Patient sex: F
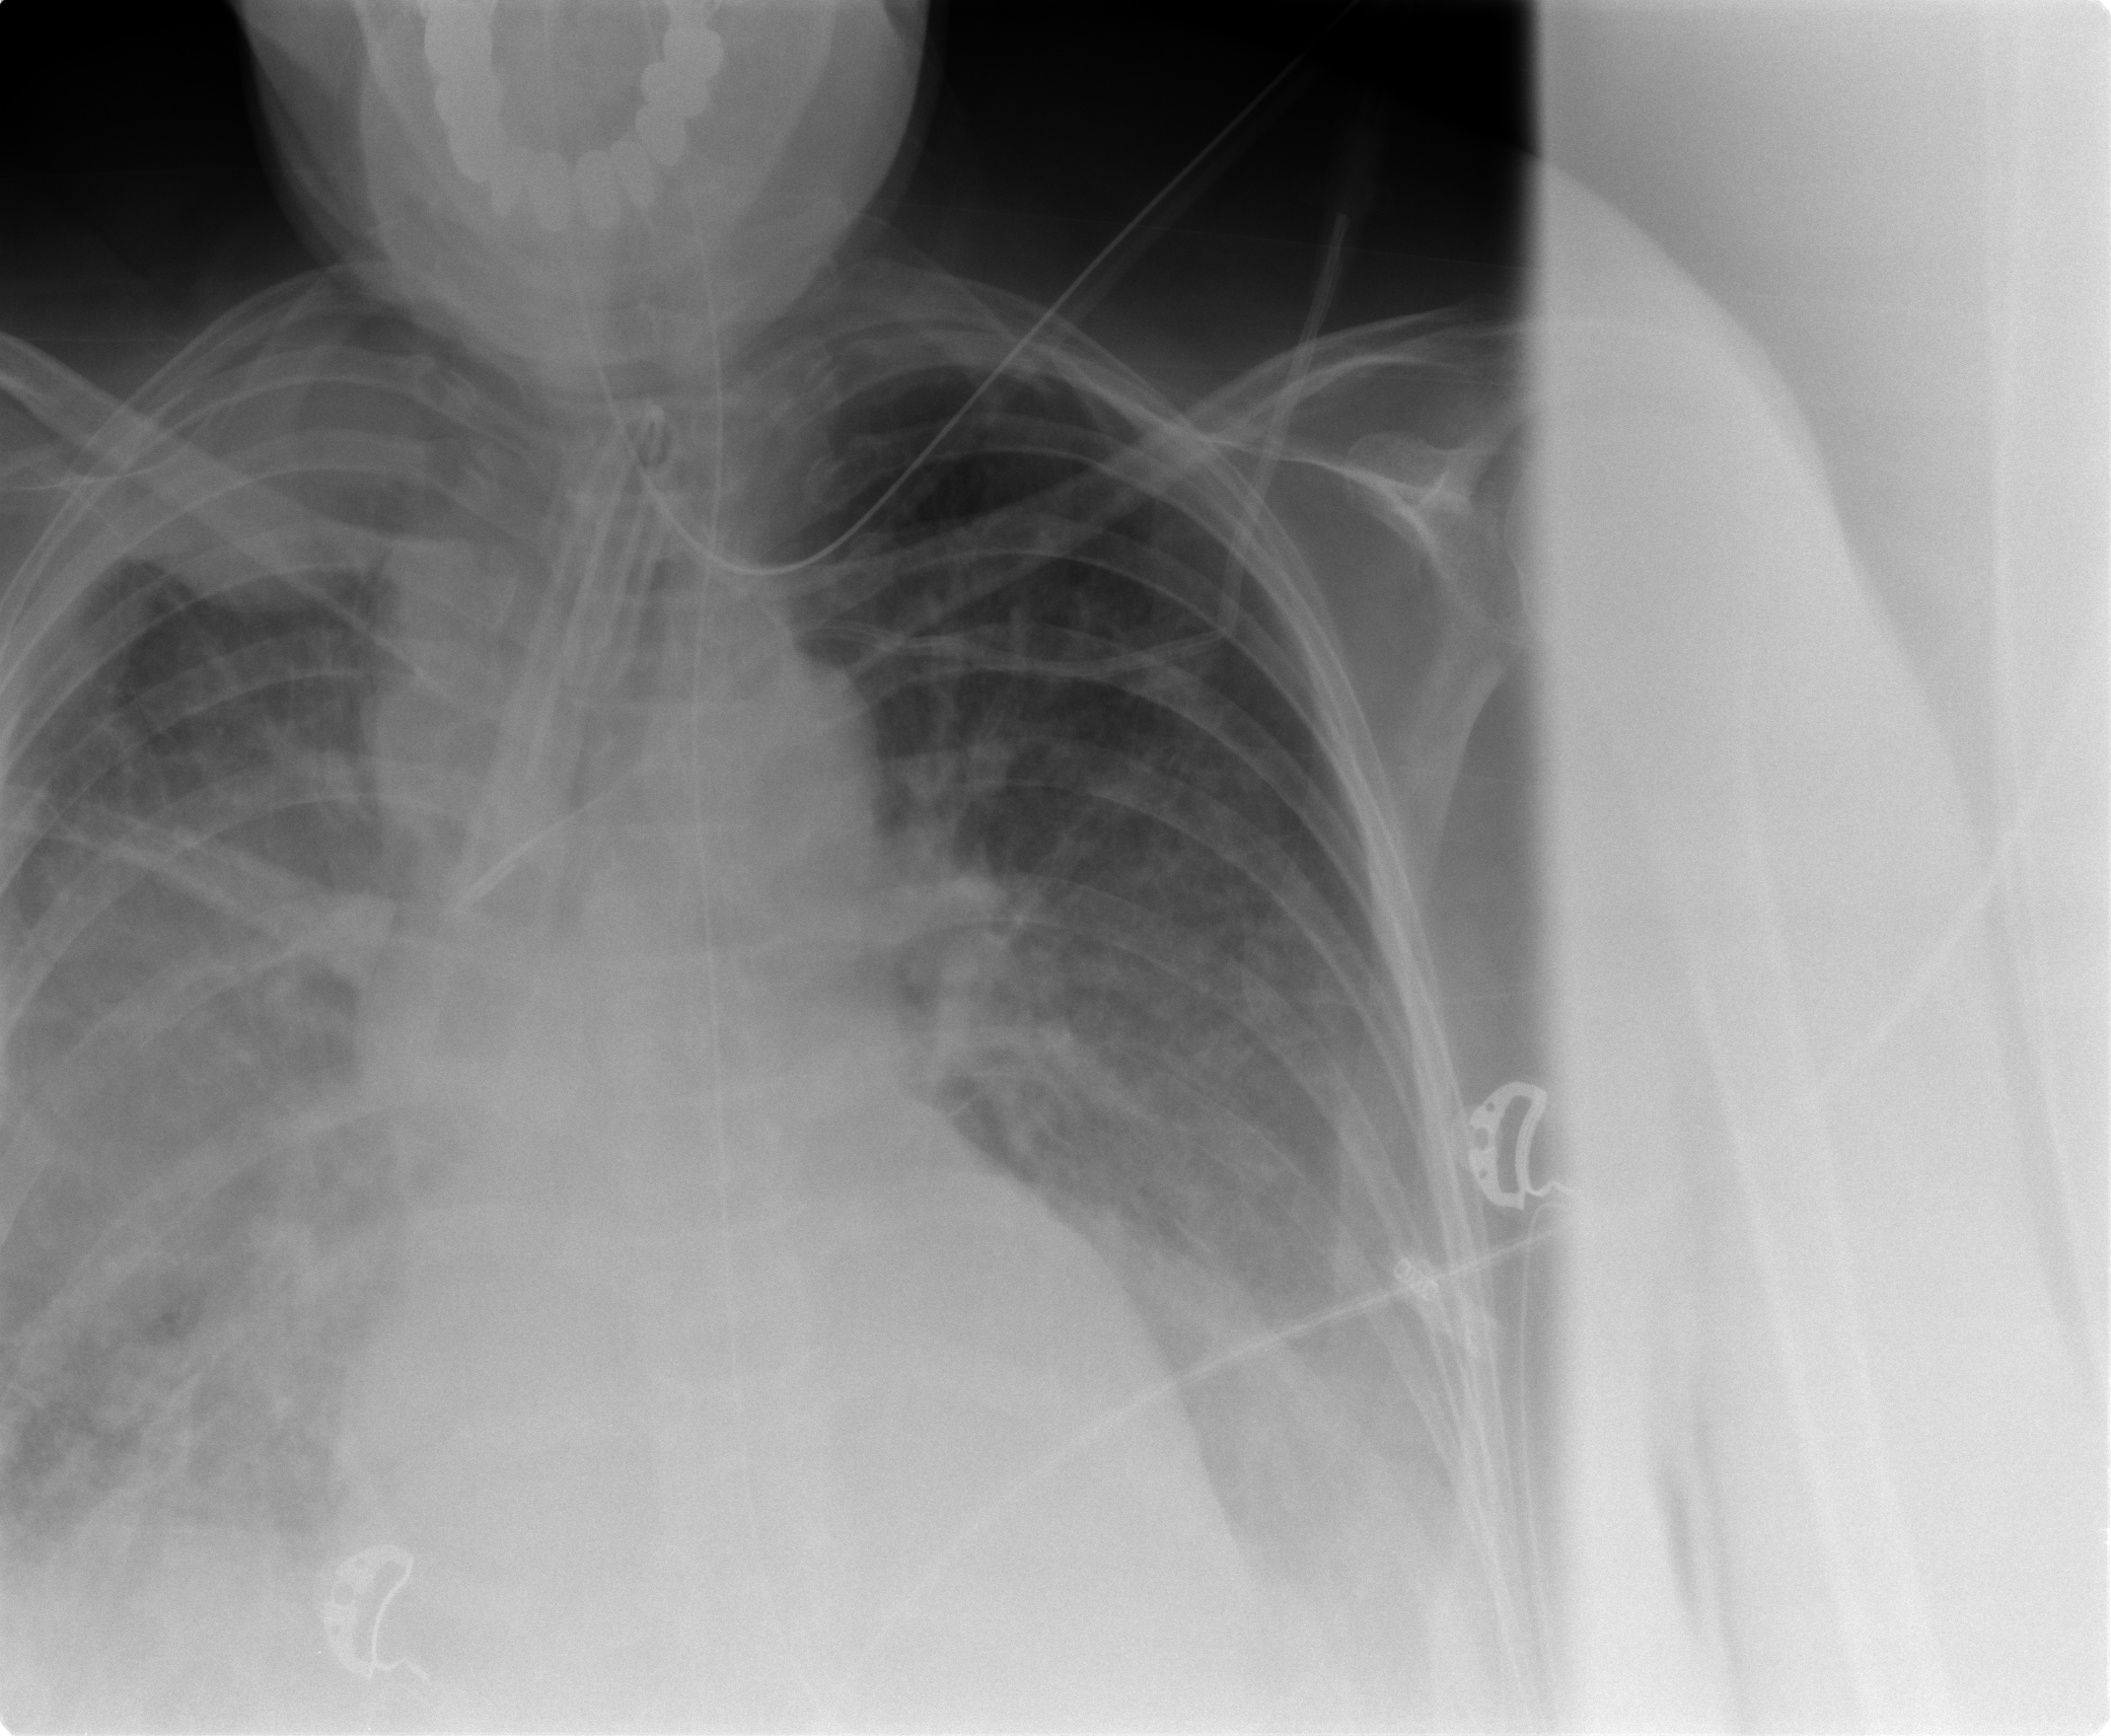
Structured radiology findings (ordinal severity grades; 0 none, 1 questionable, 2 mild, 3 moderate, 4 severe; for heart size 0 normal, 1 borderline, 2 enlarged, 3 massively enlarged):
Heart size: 0
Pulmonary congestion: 3
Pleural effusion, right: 3
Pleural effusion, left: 3
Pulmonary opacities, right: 2
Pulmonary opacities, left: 2
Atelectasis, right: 3
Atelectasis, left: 3